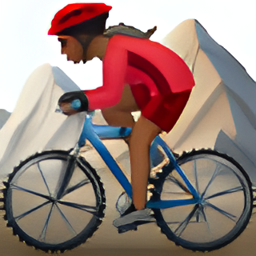
Name: woman mountain biking type 5
Emoji: 🚵🏾‍♀️
Group: People & Body
Sub-group: person-sport